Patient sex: M
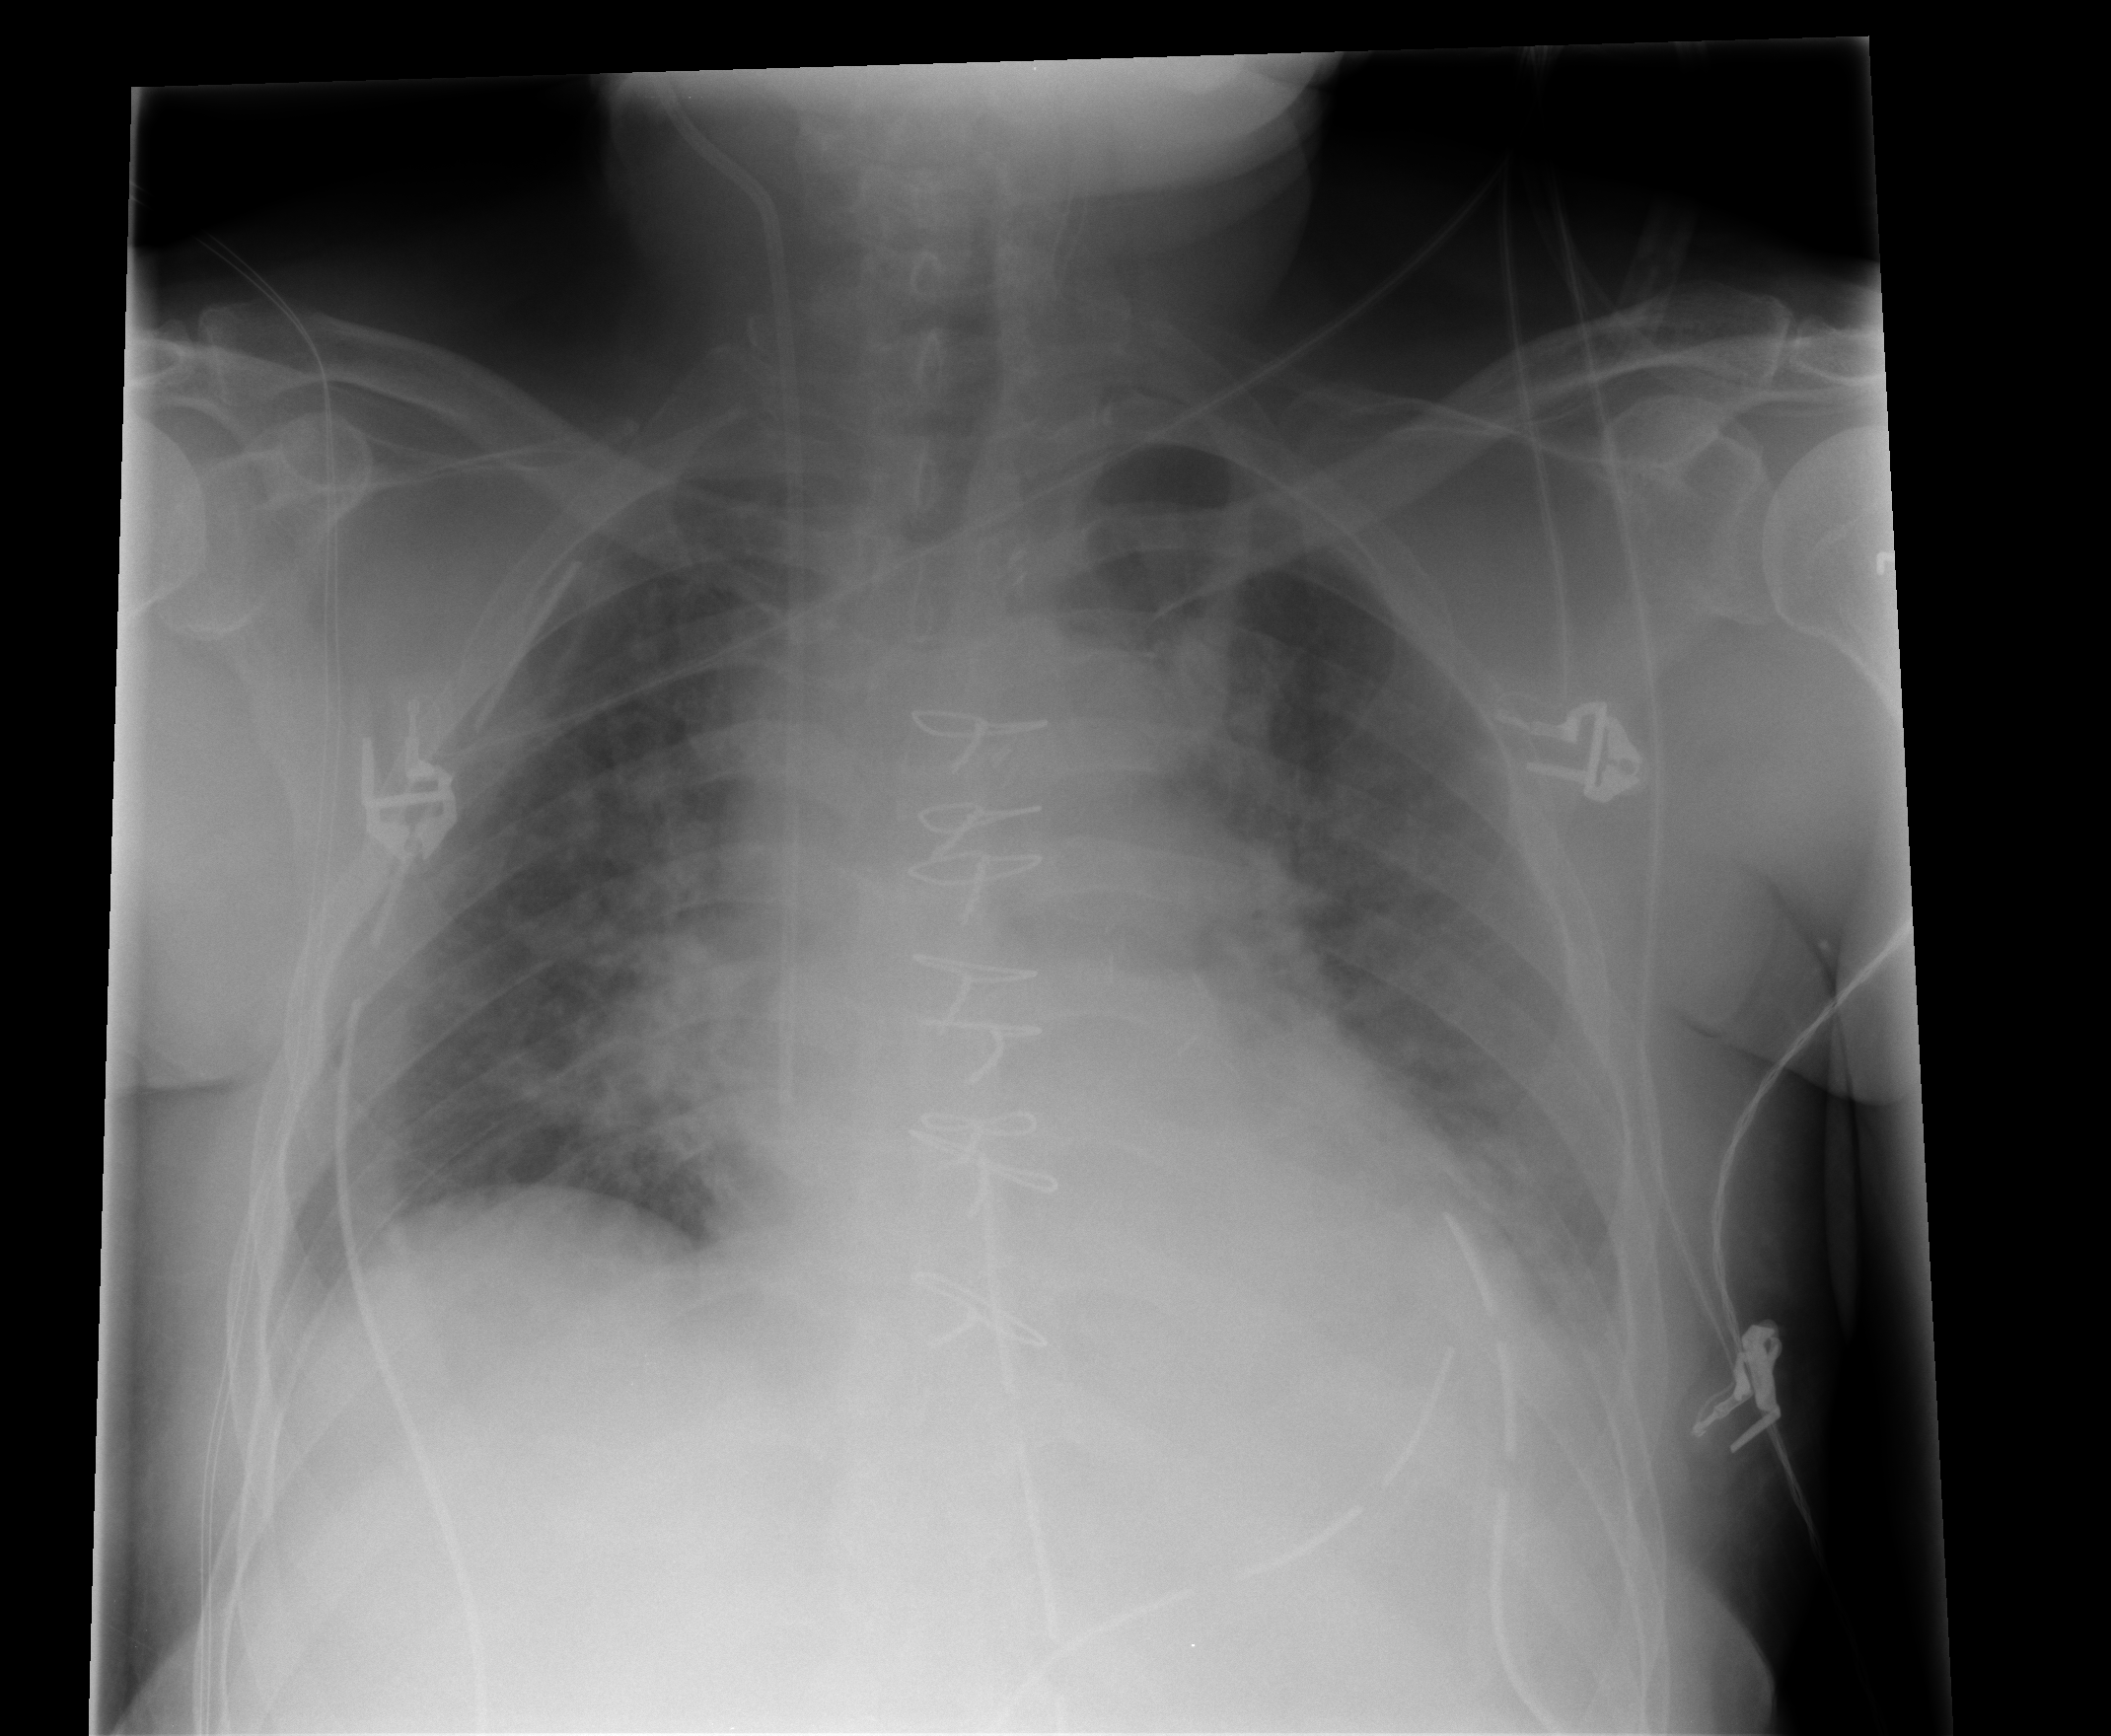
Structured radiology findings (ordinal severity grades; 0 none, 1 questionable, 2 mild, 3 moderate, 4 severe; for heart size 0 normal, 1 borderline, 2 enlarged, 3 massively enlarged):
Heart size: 2
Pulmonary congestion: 2
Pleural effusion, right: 0
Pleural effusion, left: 1
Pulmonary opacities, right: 3
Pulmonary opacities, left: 2
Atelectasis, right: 2
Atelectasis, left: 2